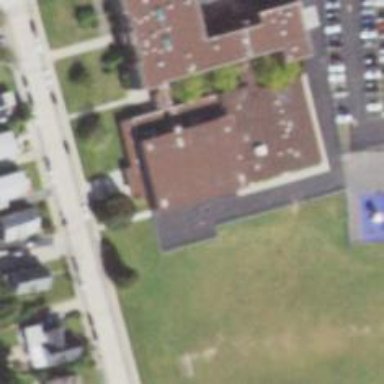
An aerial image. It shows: School.